Field crop: maize
Growth stage: 2
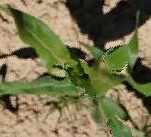
Species: maize